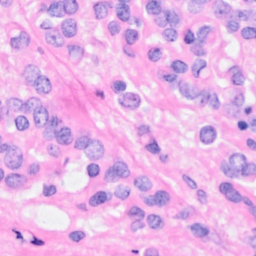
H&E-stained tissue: Breast